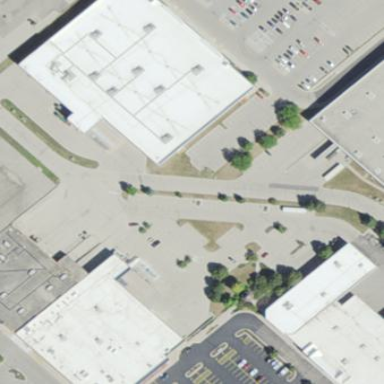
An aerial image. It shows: Department store building.